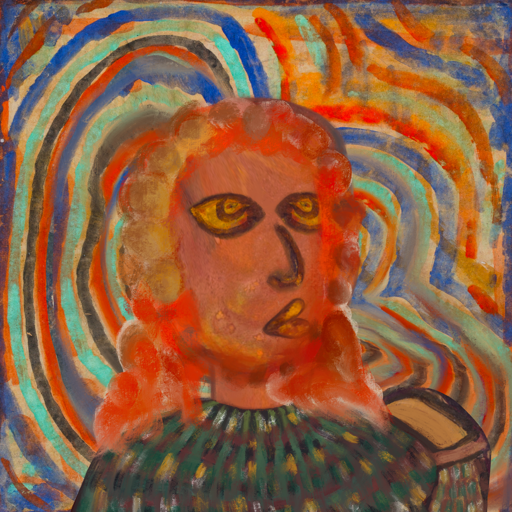
Background: Sisters, Head And Neck Side: Mother_And_Son_Son, Face Side: Comrade, Bust: After_Raid, Hair Side: Rupkatha, Head Accessory: Blank, Second Necklace: Blank, Necklace: Blank, Baby: Blank